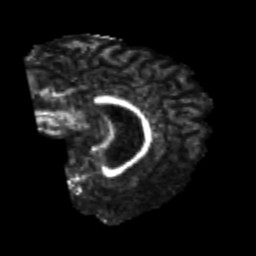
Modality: FA
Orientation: sagittal
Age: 23
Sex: male
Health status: healthy
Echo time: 0.074 s